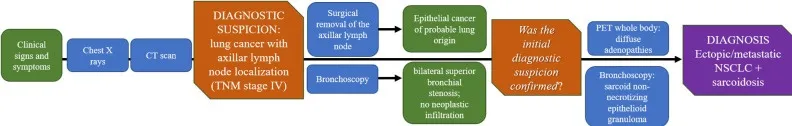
Timeline with the most relevant data of the clinical case.
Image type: chart (chart)